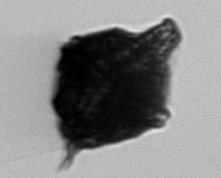
Label: Gonyaulax